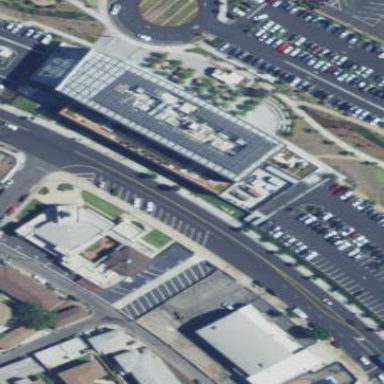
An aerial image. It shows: Healthcare clinic located within hospital building.